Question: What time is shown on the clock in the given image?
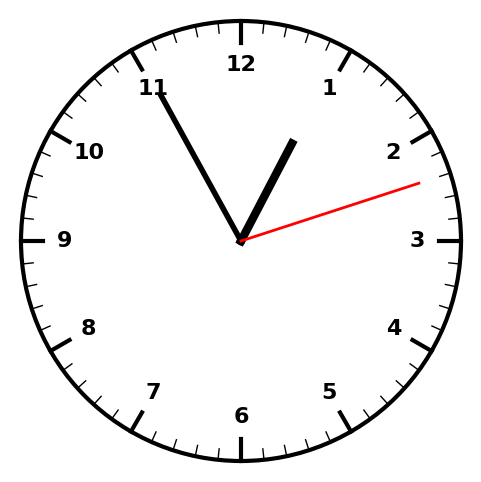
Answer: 12:55:12